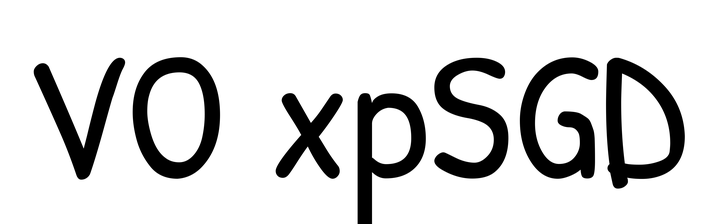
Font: PatrickHand-Regular